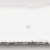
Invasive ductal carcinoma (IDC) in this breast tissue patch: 0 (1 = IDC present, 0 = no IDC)